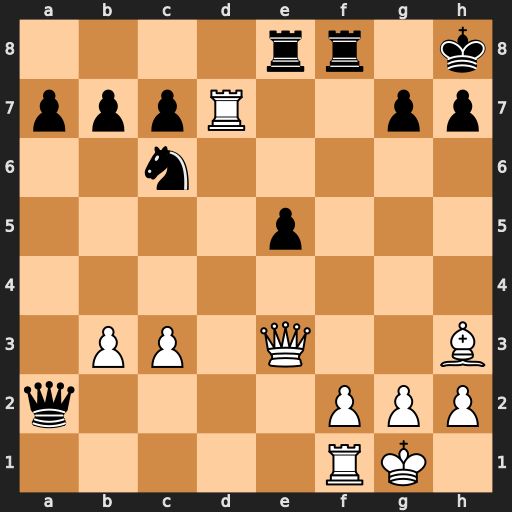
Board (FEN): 4rr1k/pppR2pp/2n5/4p3/8/1PP1Q2B/q4PPP/5RK1
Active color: w
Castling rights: -
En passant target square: -
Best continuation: Qg5 Re7 Rxe7 Nxe7 Qxe7